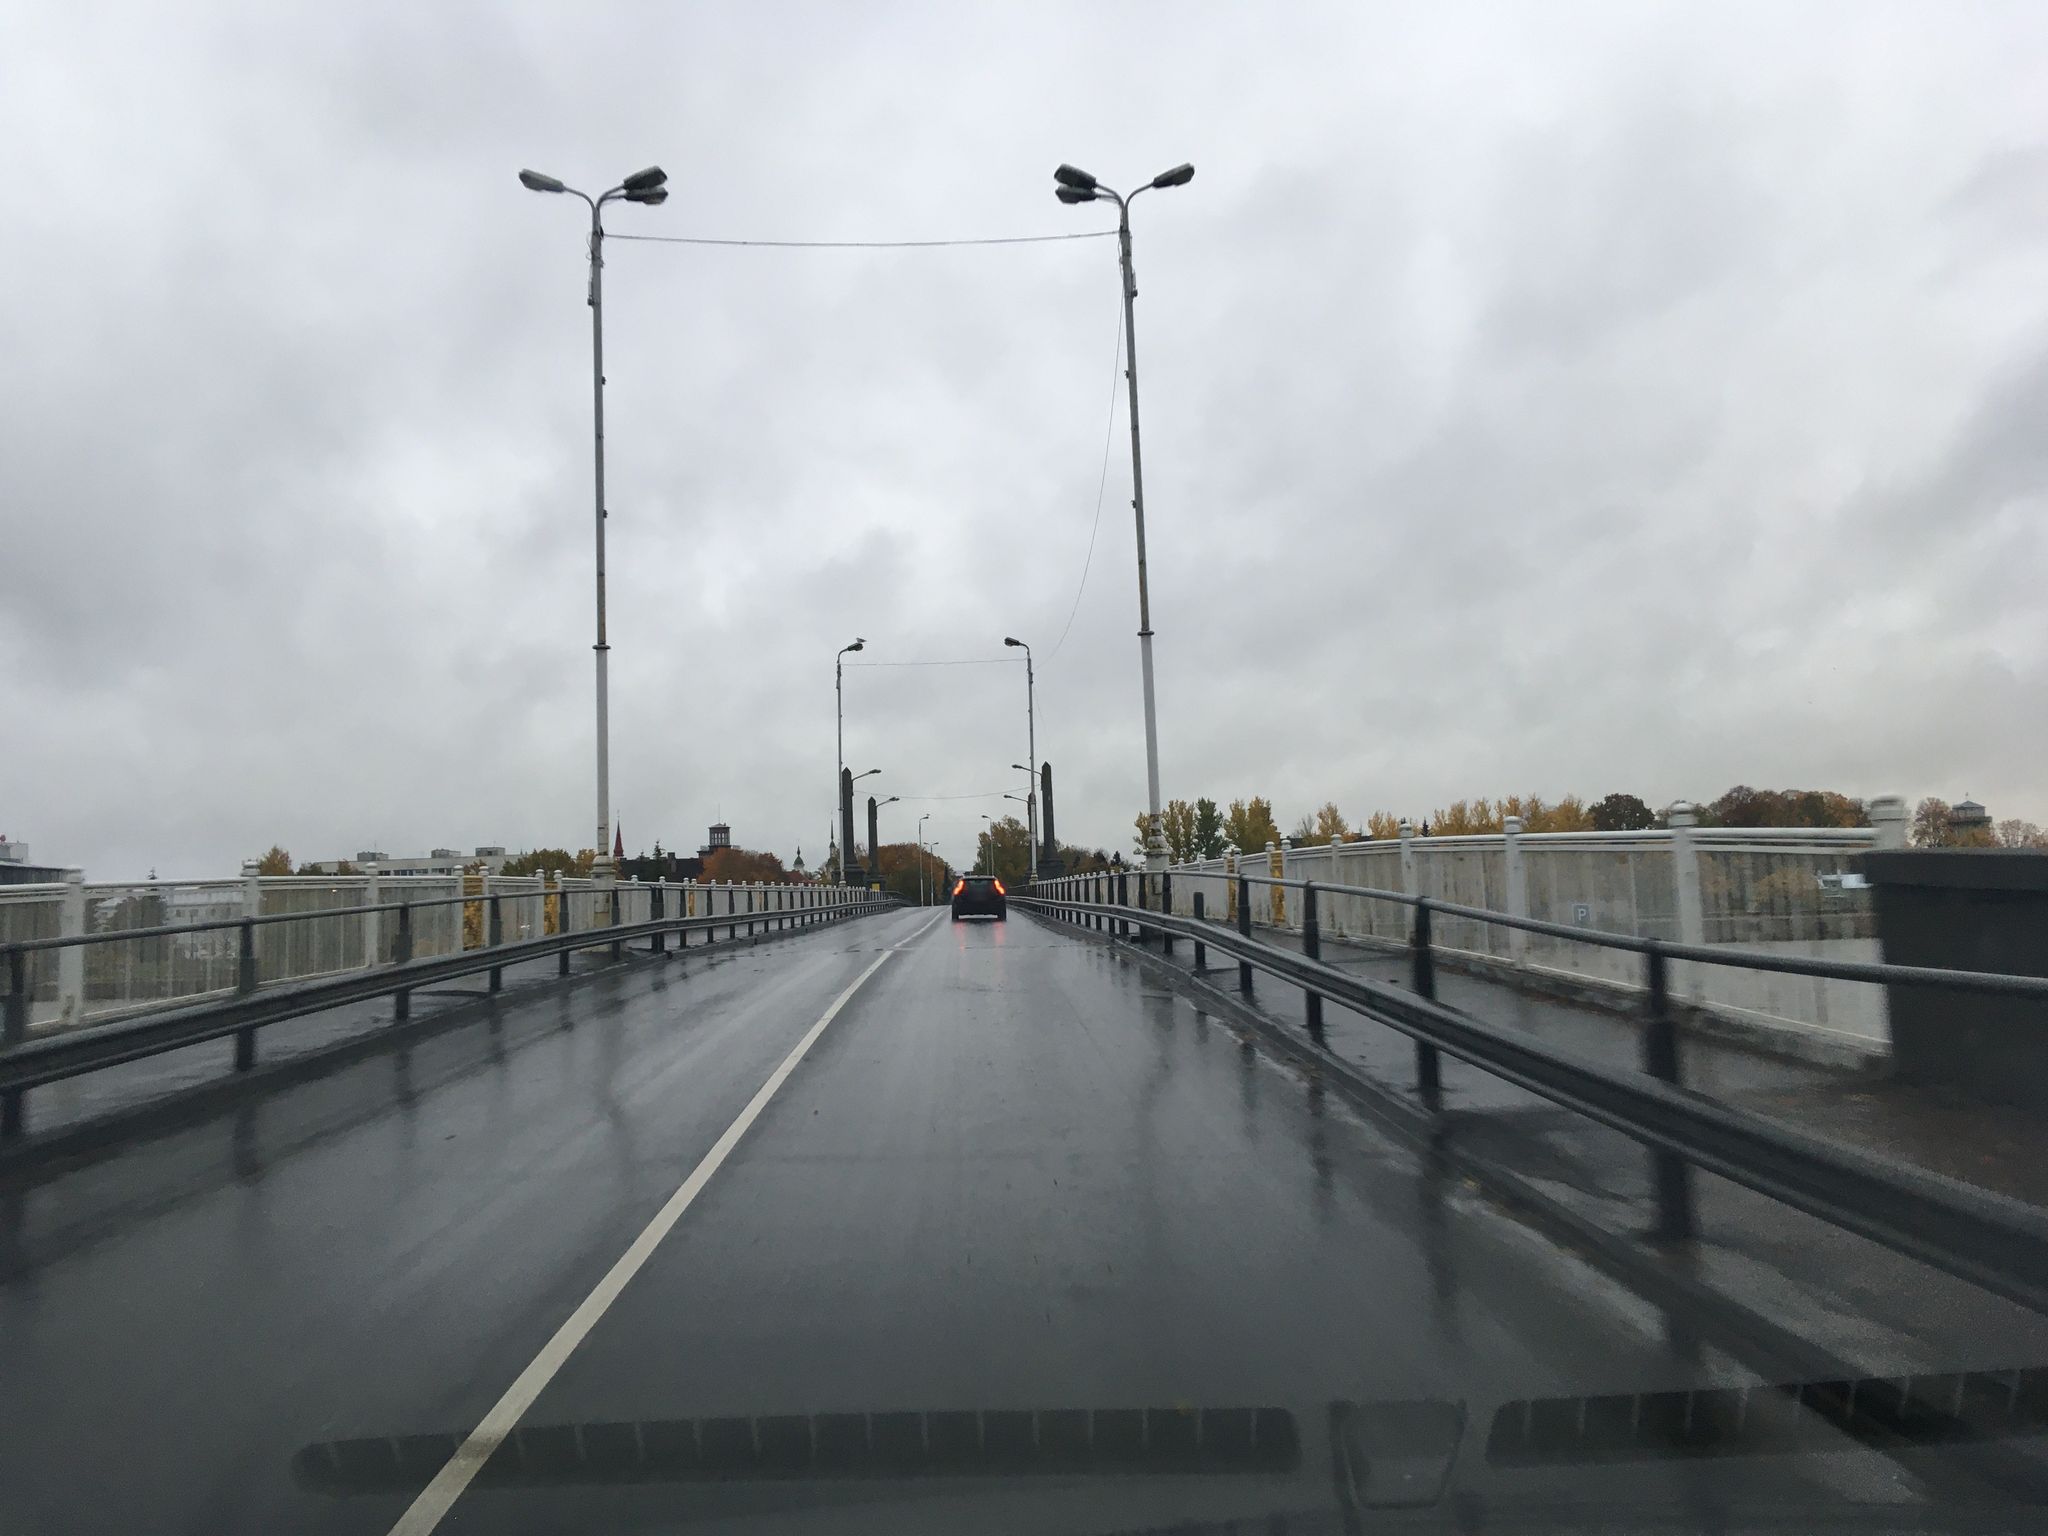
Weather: cloudy
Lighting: day
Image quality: good
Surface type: driving surface
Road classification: footway
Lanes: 2
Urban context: dense urban cluster
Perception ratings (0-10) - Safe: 2.28, Lively: 2.88, Beautiful: 3.32, Boring: 4.54, Depressing: 6.44, Wealthy: 2.55